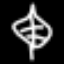
Label: leaf